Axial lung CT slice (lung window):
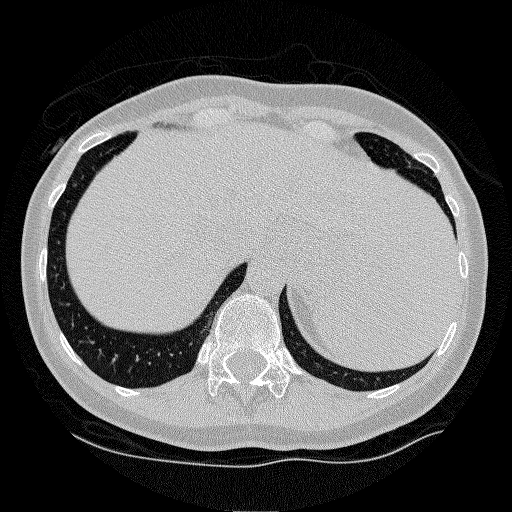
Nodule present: no